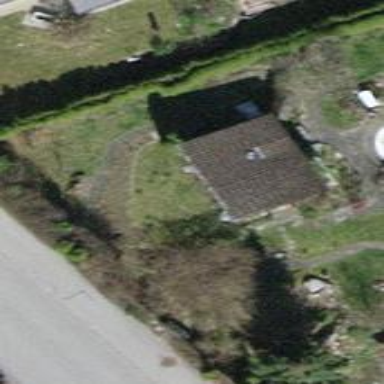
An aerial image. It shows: Shed building.